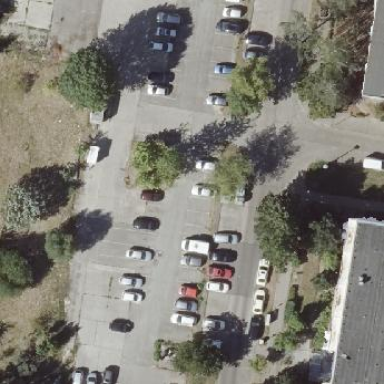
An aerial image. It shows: Parking area with concrete surface.